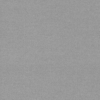
Label: dusty